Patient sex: F
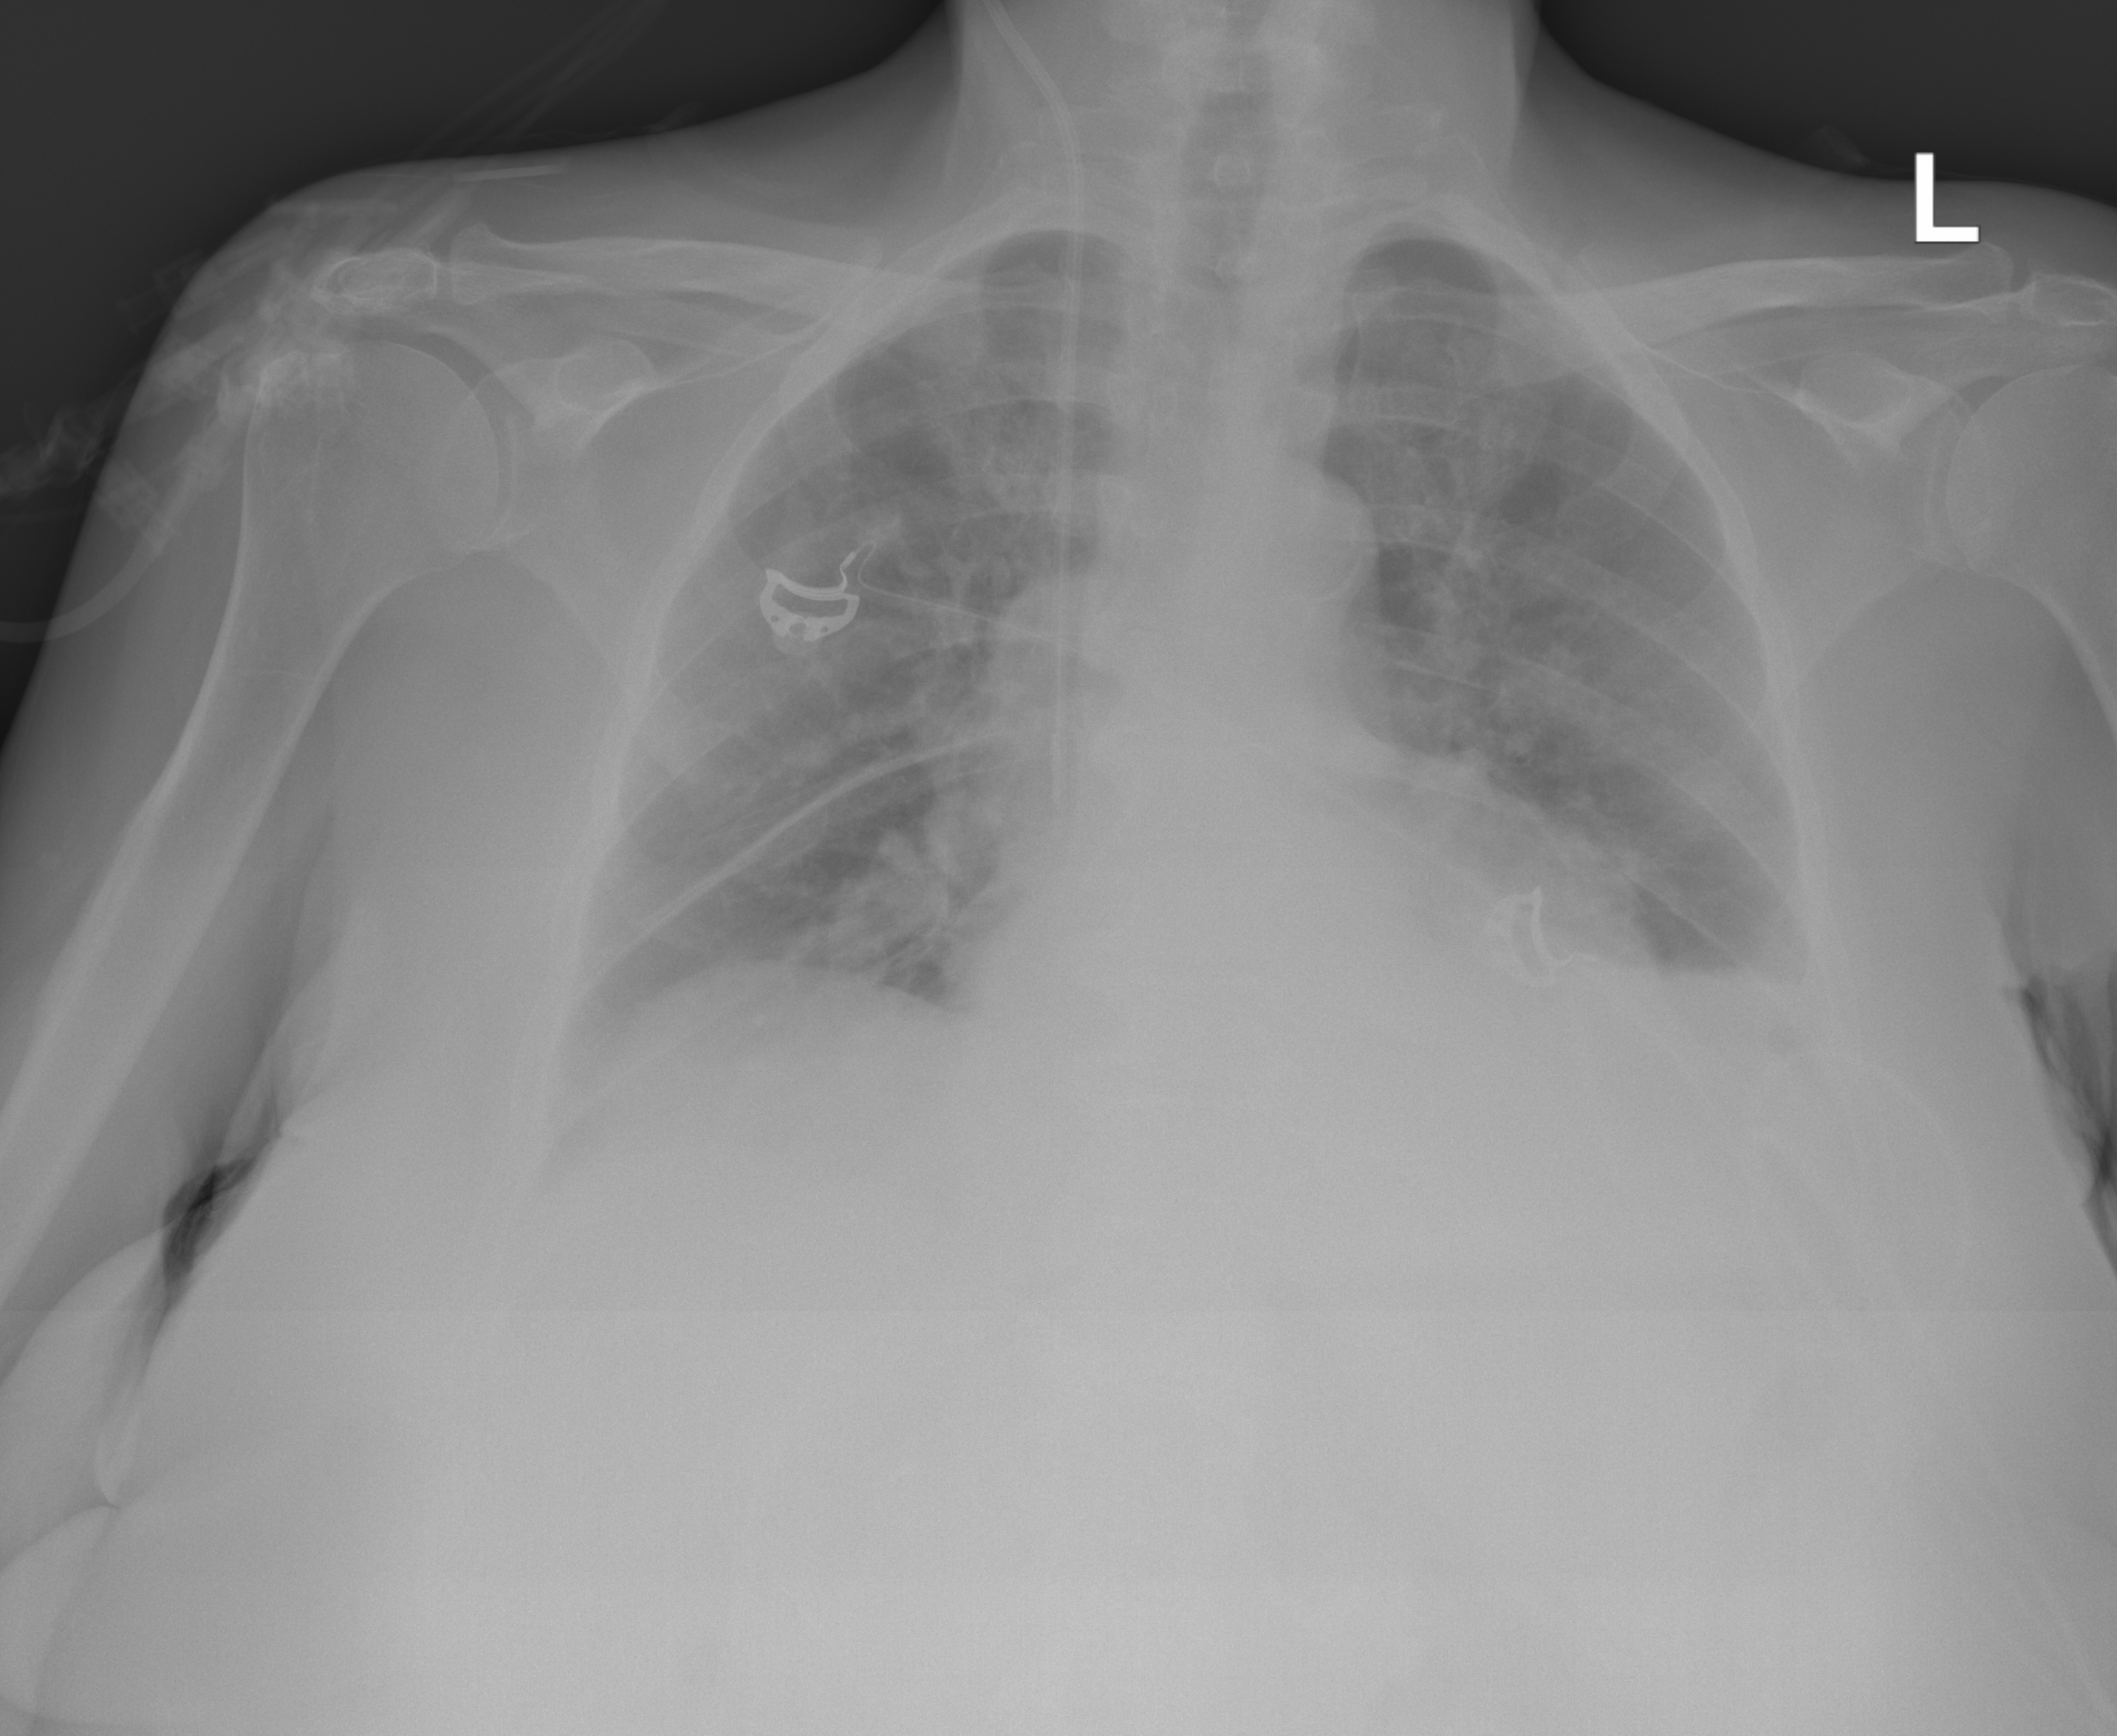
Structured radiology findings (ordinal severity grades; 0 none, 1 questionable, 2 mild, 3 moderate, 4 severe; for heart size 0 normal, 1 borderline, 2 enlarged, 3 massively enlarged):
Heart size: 0
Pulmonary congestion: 2
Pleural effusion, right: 2
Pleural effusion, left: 3
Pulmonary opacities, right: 0
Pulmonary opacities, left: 0
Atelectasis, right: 0
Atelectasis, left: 0